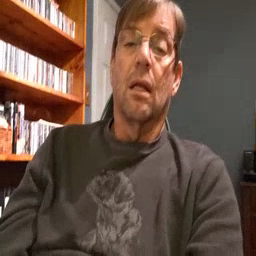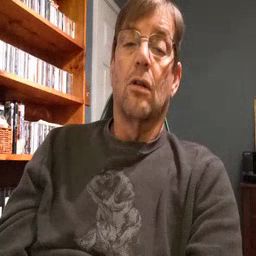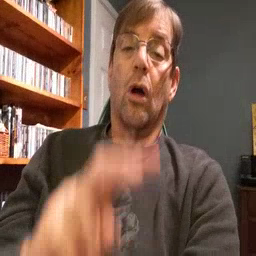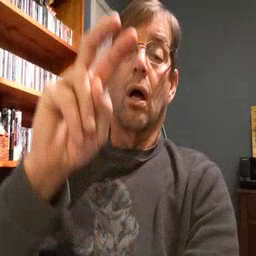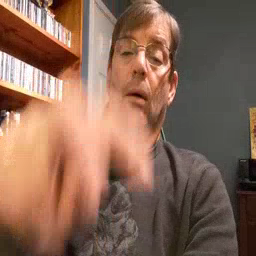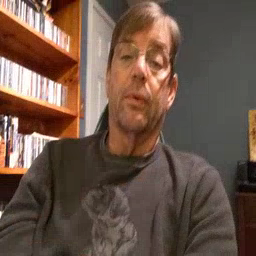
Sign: jump